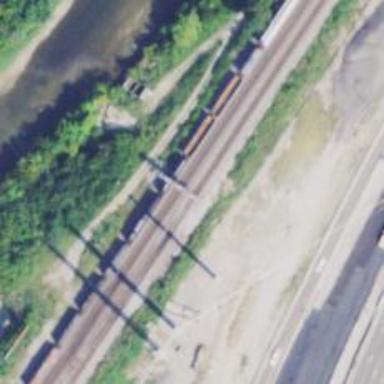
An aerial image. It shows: Railway signal.